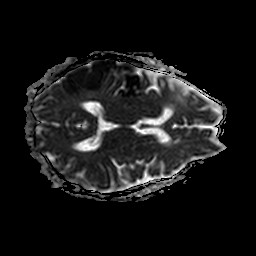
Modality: ADC
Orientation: axial
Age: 32
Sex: female
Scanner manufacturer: philips
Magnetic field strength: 1.5 T
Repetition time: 4.726 s
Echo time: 0.07764 s